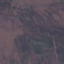
Land use / land cover class: HerbaceousVegetation